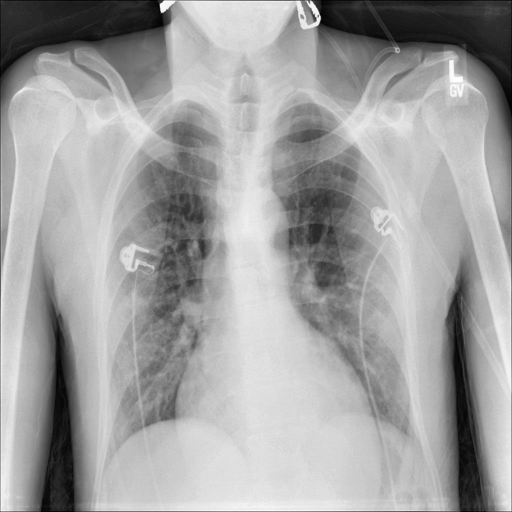
Finding: NORMAL